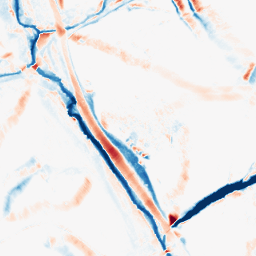
Category: morphological
Decomposition family: morphological_diamond
Decomposition parameters: operation: average
radius: 10
Upsampling method: bilinear
Upsampling parameters: scale: 4
Upsampling scale: 4